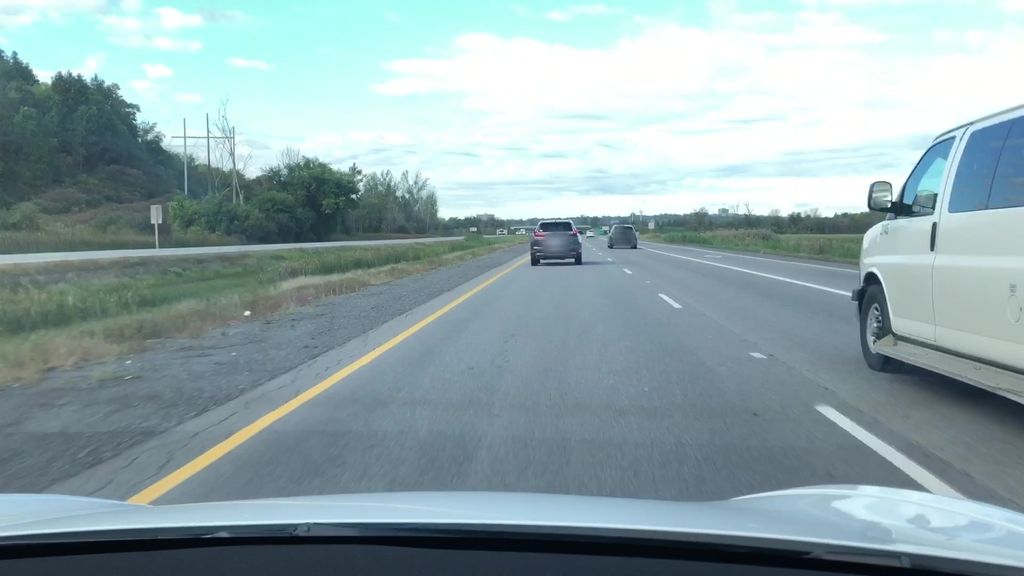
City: ottawa-gatineau